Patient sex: M
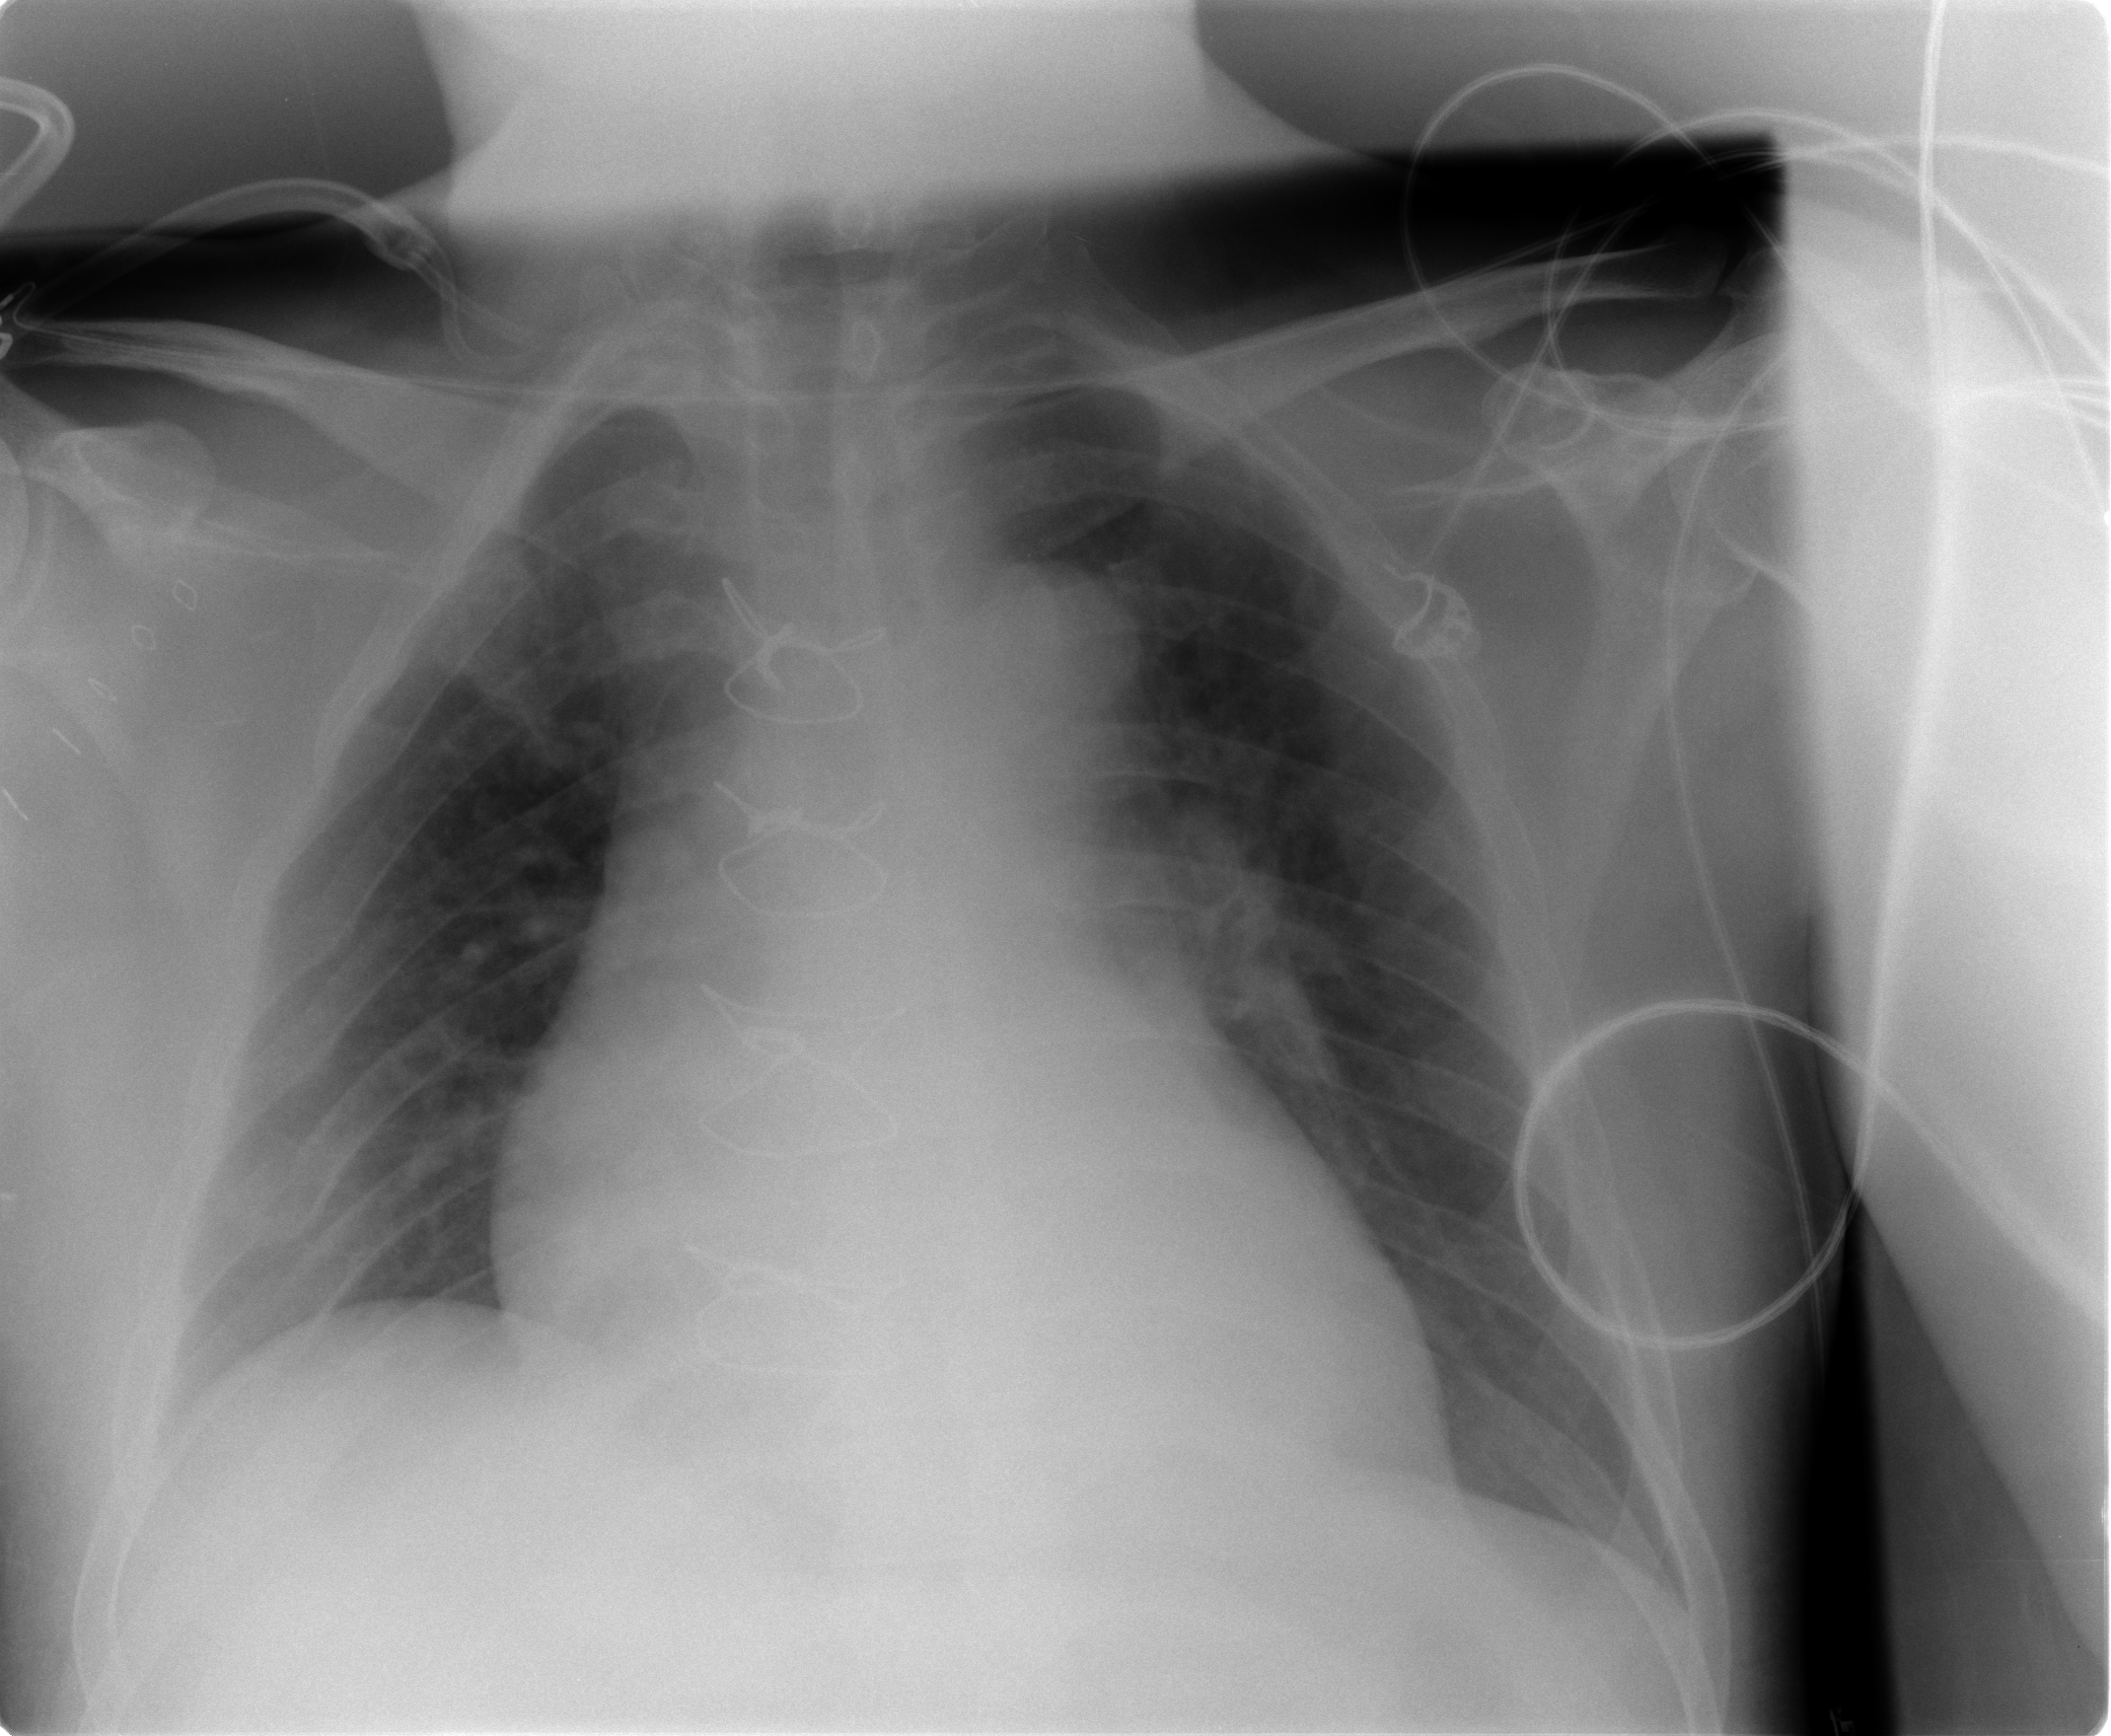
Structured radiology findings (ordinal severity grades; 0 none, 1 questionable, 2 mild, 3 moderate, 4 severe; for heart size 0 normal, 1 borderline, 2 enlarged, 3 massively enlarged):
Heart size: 2
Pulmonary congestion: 2
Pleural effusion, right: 0
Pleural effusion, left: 0
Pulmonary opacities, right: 0
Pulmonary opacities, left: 0
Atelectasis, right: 0
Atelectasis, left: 0